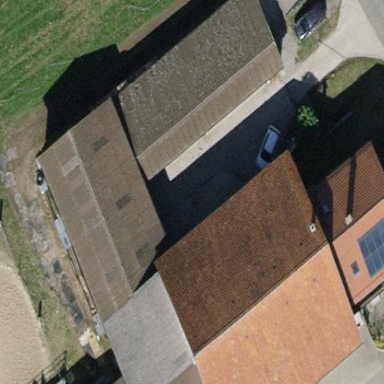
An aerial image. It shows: Gabled roof farm building.